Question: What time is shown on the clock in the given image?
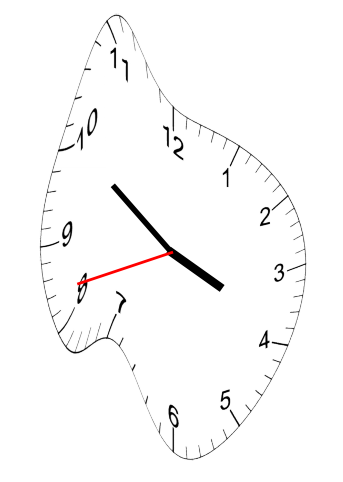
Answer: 03:50:42